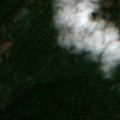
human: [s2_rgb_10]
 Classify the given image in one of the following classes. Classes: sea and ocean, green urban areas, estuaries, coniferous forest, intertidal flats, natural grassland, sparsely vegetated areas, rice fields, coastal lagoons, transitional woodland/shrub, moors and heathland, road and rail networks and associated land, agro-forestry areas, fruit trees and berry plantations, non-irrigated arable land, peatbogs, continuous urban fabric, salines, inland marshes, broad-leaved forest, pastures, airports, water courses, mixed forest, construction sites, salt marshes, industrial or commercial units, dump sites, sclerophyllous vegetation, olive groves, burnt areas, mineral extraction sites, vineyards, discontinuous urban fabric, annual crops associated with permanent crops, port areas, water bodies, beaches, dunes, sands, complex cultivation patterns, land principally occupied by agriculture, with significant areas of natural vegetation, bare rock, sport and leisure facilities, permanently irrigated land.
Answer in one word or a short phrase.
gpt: broad-leaved forest, mixed forest, transitional woodland/shrub